Question: I have a select HTML control like the following:
'''
<select name="width-dimension-inches" id="width-dimension-inches" data-bind="value: widthWhole,jqmSelectMenuRefresh :true, options: widthDimension.dimension.getDimensionsWhole()">
</select>
'''
I created a custom knockout binding called jqmSelectMenuRefresh because whenever I selected an option from the select list I was not able to see it in the select list. The implementation for jqmSelectMenuRefresh is shown below:
'''
define(["jquery", "knockout", "jqueryMobile"], function ($, ko) {
ko.bindingHandlers.jqmSelectMenuRefresh = {
init: function(element) {
$(element).selectmenu().selectmenu('refresh', true);
},
'''
When I run the above code I end up with two selectmenus as shown below:

What can I do to solve this problem?
If I update the code to the following:
'''
init: function(element) {
$(element).selectmenu('refresh',true);
'''
then I get the following error message:
'''
Uncaught Error: cannot call methods on selectmenu prior to initialization; attempted to call method 'refresh'
'''
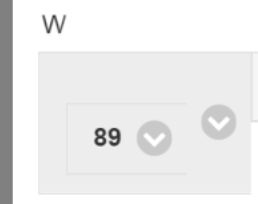
Answer: Every time you invoke 'selectmenu()' function the new instance is created.
'''
$(element).selectmenu().selectmenu('refresh', true);
'''
The above line of code will create two instances which ends up with two visible elements.
My suggestion is to initialize plugin, store the instance in variable and then invoke function on this object:
'''
var $instance = $(element).selectmenu();
$instance.selectmenu('refresh', true);
'''